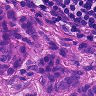
Metastatic tissue present: yes